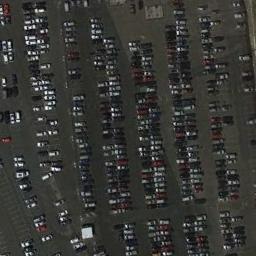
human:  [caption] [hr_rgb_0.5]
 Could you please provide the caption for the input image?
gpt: The parking lot has lots of cars arranged neatly in lines .

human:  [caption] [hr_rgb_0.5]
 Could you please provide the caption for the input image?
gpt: Many cars are in the parking lot .

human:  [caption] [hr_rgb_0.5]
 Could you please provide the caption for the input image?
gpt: Seven rows of cars were parked in the parking lot .

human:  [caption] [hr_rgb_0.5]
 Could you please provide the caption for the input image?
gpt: The parking lot is full of cars .

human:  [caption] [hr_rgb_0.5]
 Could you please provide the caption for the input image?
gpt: There are many cars on the parking lot .